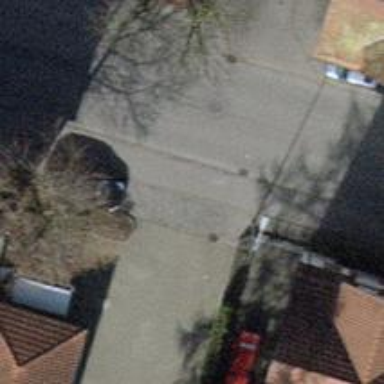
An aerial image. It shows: Driveway.